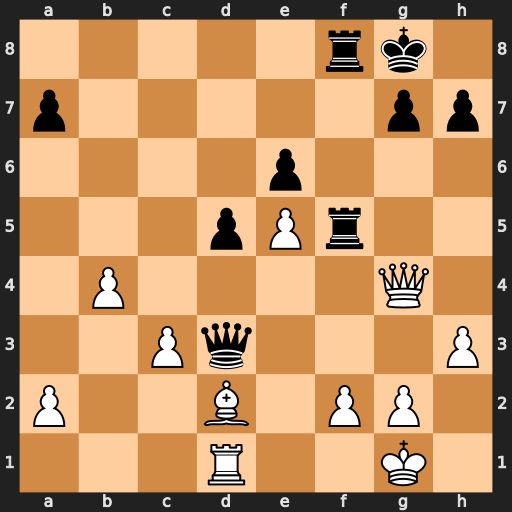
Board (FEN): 5rk1/p5pp/4p3/3pPr2/1P4Q1/2Pq3P/P2B1PP1/3R2K1
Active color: w
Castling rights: -
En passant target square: -
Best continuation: Bh6 Qxd1+ Qxd1